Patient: sex M, age 66
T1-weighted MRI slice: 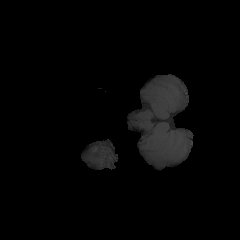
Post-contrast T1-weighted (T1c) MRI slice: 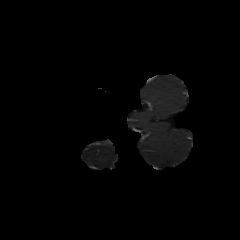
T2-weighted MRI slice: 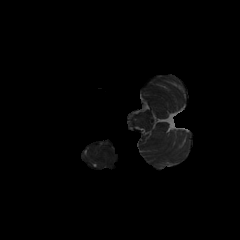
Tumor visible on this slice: no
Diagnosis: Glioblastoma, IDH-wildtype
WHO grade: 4